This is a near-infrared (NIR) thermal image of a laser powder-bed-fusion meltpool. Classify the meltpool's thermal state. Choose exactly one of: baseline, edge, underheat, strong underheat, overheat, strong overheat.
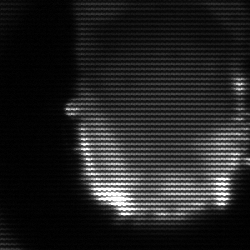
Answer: baseline